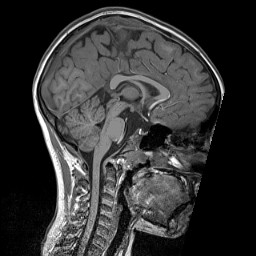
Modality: T1w
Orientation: sagittal
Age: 10
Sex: male
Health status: ill